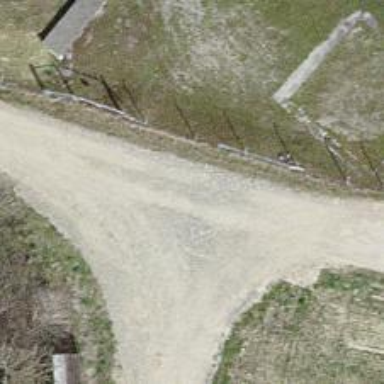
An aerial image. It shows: Track with fine gravel surface graded as grade 2.